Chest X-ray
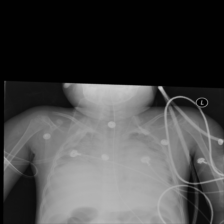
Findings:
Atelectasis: negative
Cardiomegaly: negative
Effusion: negative
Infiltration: negative
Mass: negative
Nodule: negative
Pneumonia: negative
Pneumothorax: negative
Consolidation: negative
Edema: negative
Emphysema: negative
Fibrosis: negative
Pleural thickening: negative
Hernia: negative